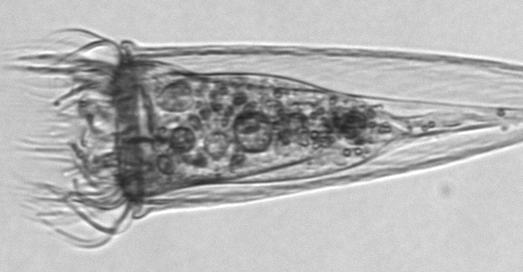
Label: Tintinnina